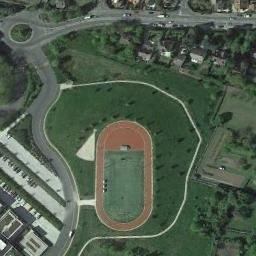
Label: ground_track_field